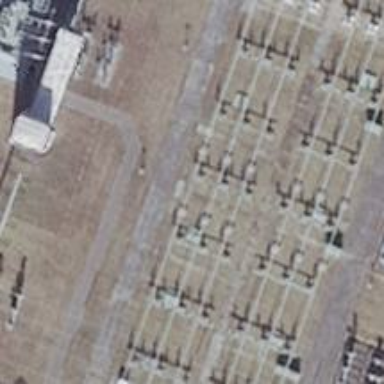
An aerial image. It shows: Busbar power line.